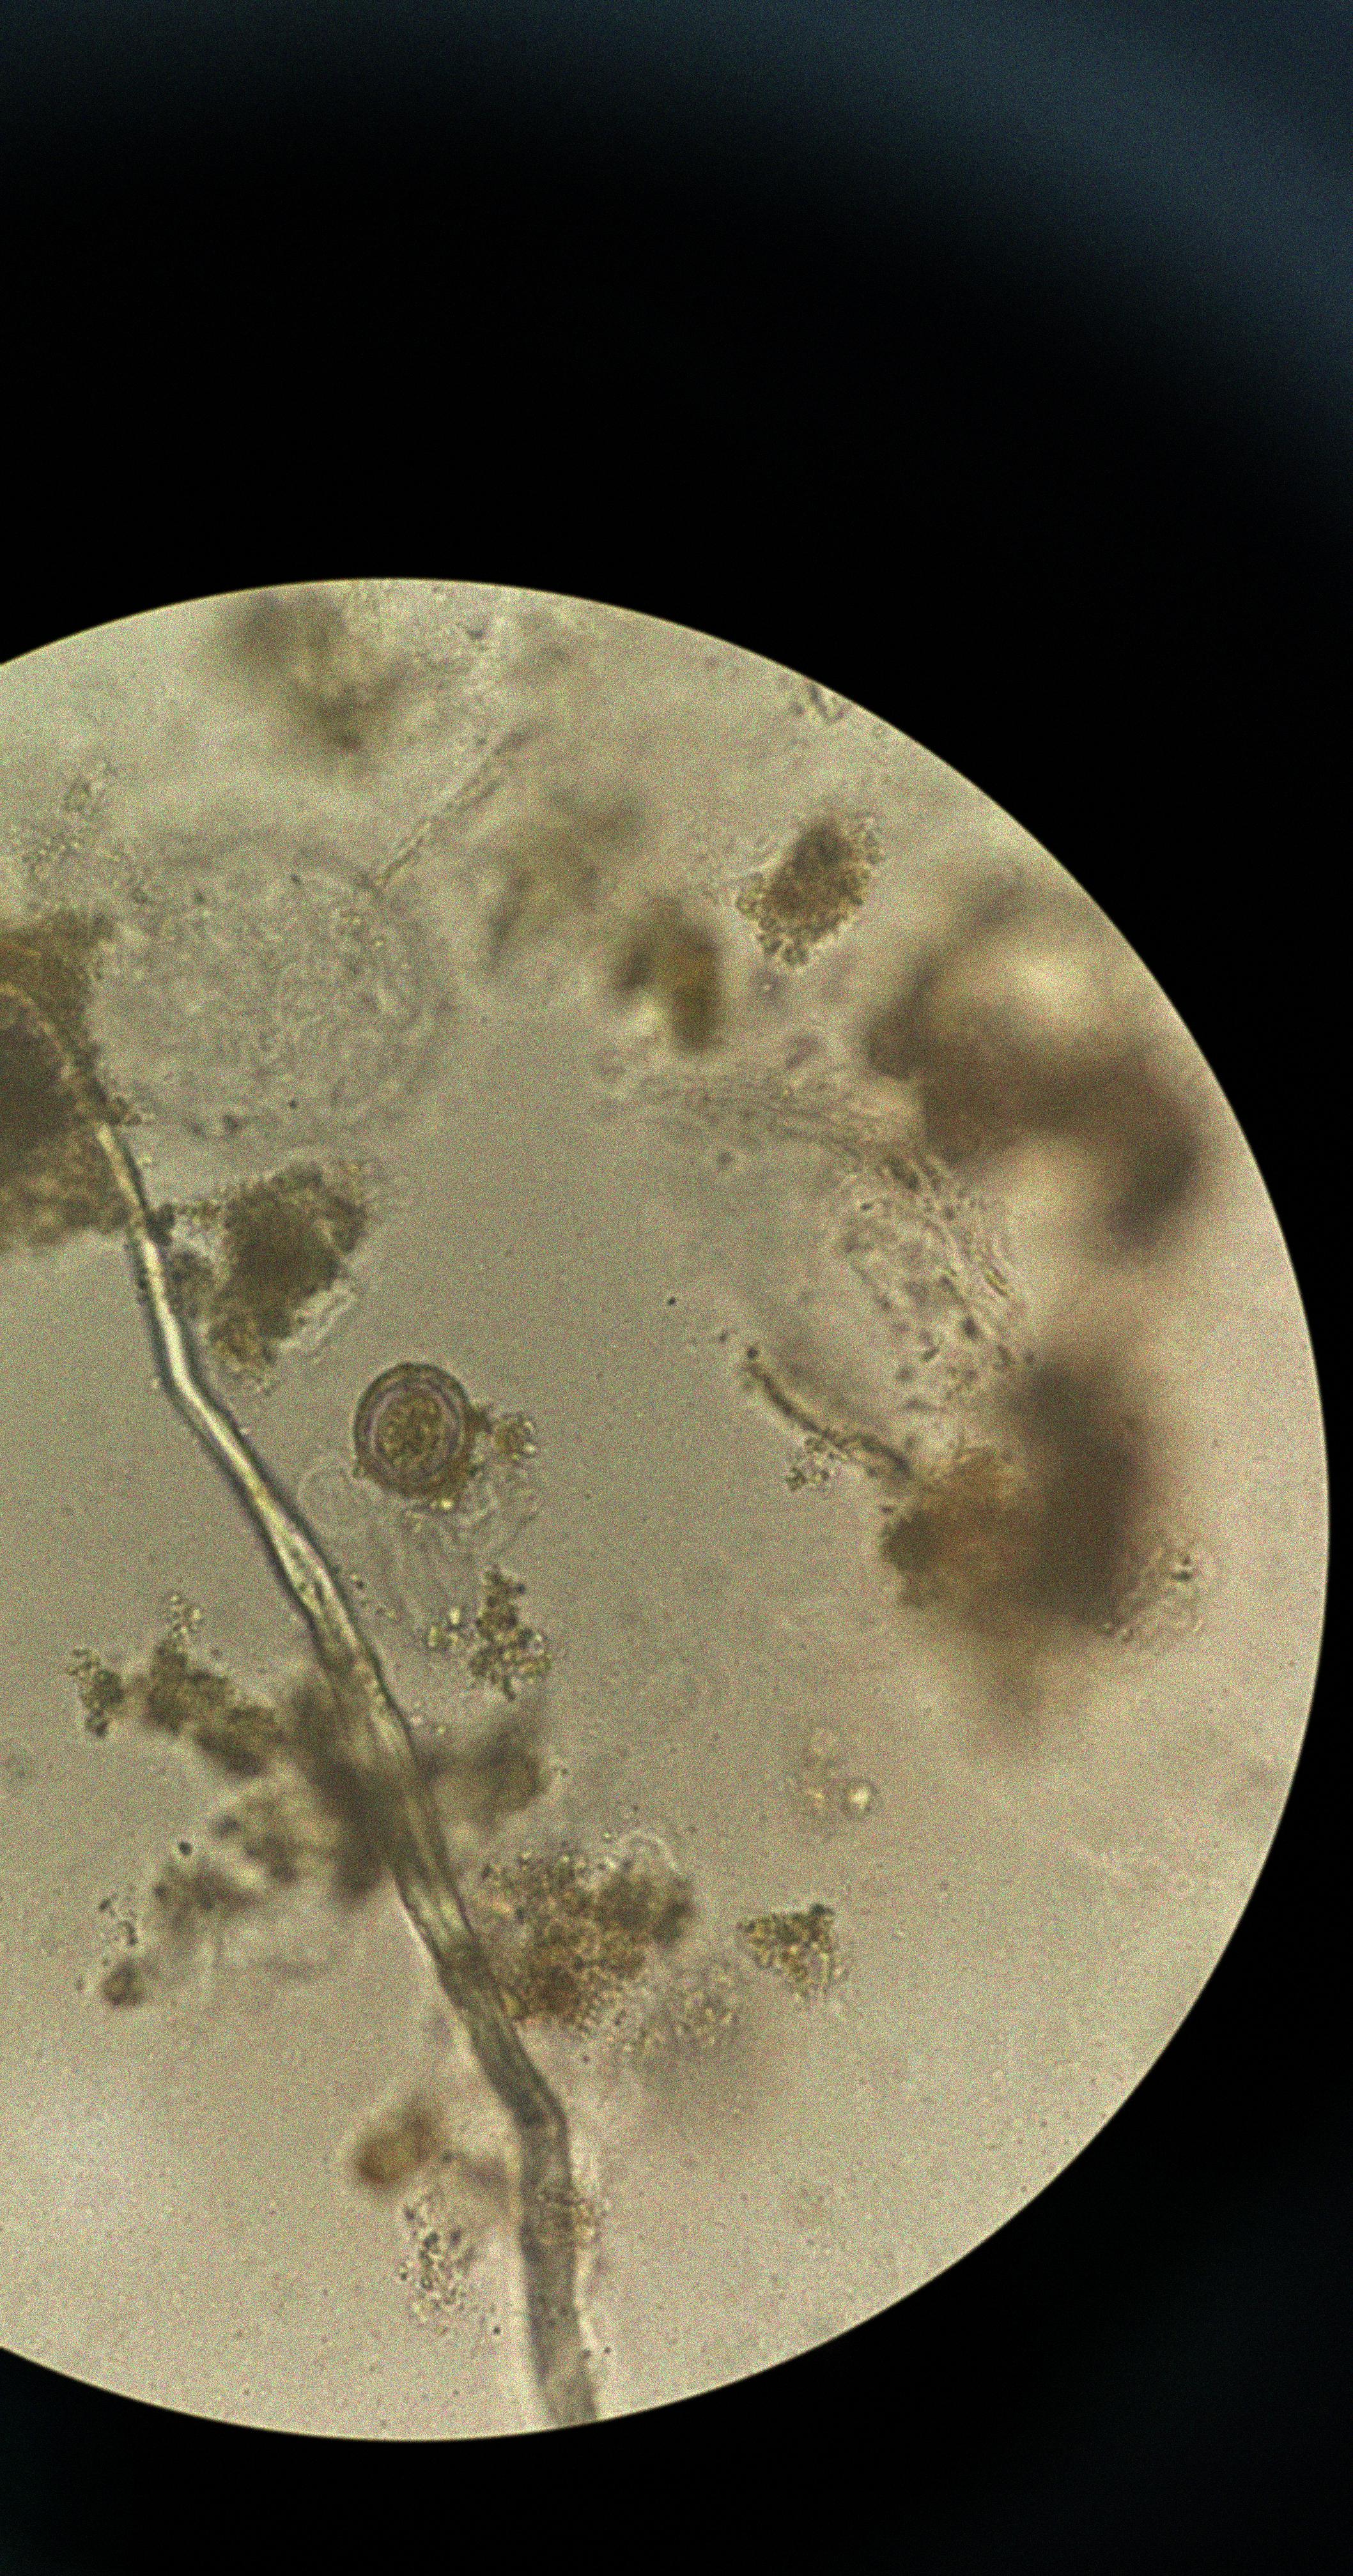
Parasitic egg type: Hymenolepis nana